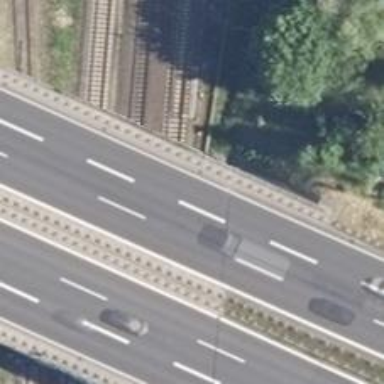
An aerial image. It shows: Railway switch with the turnout side on the right.